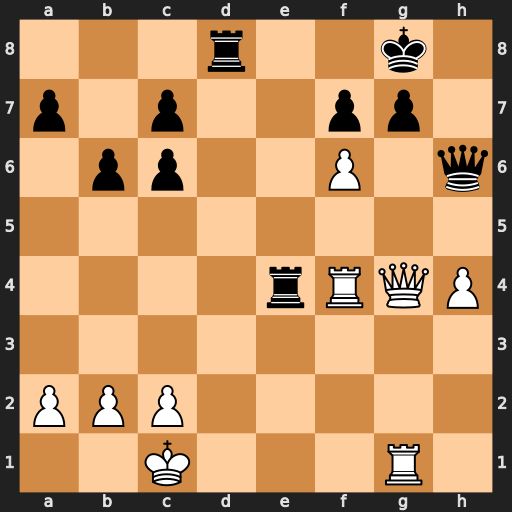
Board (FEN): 3r2k1/p1p2pp1/1pp2P1q/8/4rRQP/8/PPP5/2K3R1
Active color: w
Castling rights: -
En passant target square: -
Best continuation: Qxg7+ Qxg7 Rxg7+ Kf8 Rxe4